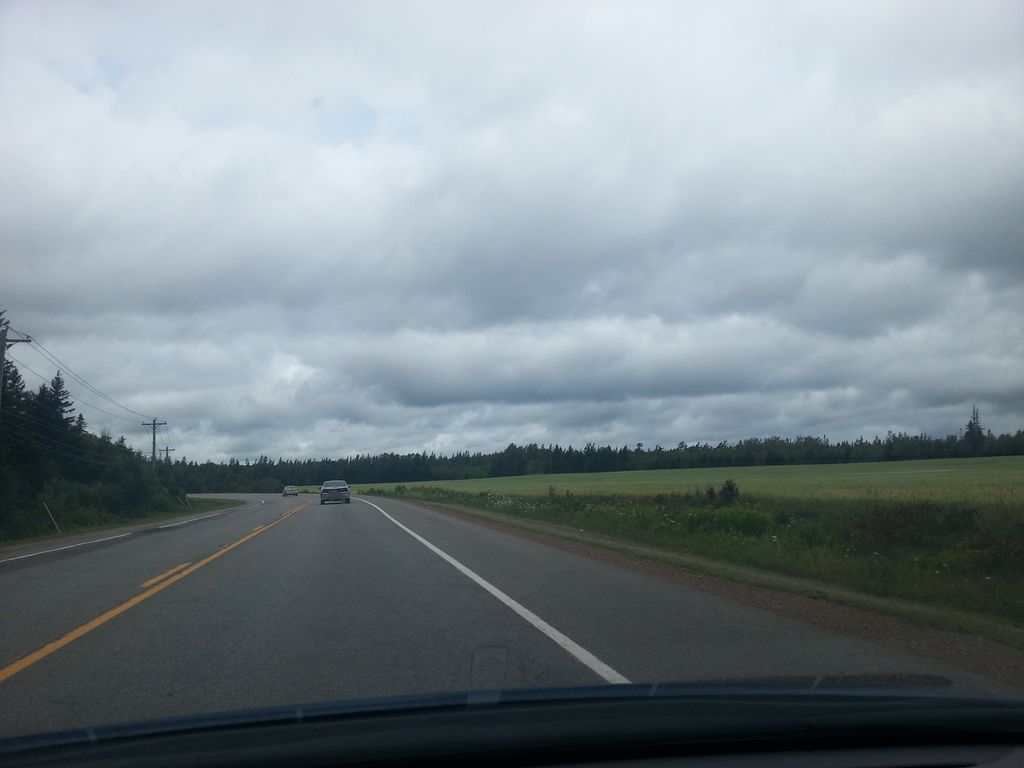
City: charlottetown